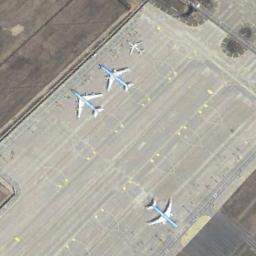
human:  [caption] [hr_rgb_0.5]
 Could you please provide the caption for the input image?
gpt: Three big planes and one small plane were stopped in the open place .

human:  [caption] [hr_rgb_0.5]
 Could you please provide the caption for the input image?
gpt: Three airplanes with a blue pattern and a white airplane were  on the airport .

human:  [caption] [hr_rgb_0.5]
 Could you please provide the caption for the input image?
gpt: Two big blue-and-white planes and a small white plane parked in a line on the airport and the other blue-and-white plane with its back to them .

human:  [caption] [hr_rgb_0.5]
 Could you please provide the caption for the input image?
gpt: There are three blue-fuselage and white-wing aircrafts parked in the open space .

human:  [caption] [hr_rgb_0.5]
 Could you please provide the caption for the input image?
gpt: Four planes of different sizes were parked at the airport .